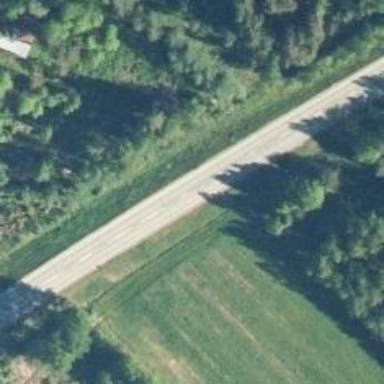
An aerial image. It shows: Asphalt road designated as trunk highway.